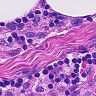
Metastatic tissue present: no